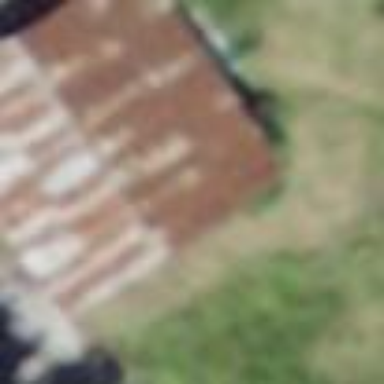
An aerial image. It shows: Hut.